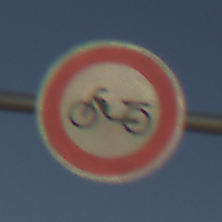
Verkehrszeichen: VerbotMofas
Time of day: SunriseSunset
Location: Outdoor (Nature)
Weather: Clear
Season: NotSpecified
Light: Natural